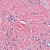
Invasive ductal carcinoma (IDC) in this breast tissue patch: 0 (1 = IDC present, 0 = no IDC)